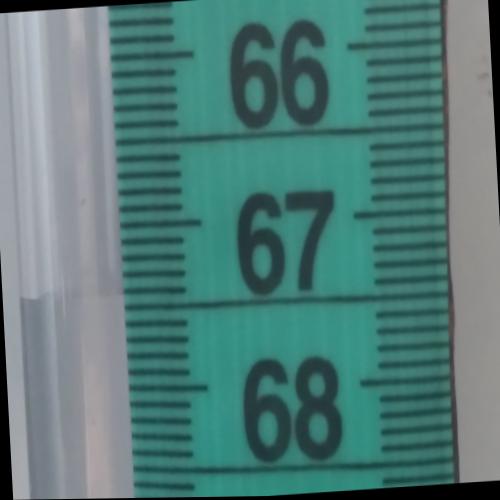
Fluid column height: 67.4 cm